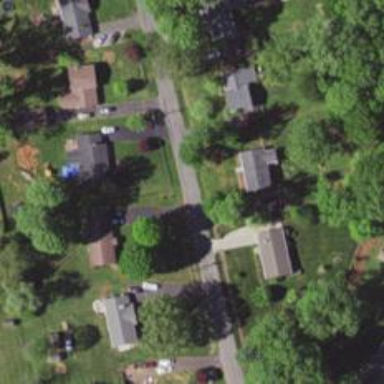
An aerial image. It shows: Neighborhood.